Aerial crown-view tile of a tropical tree (Barro Colorado Island, Panama), acquired 20250818:
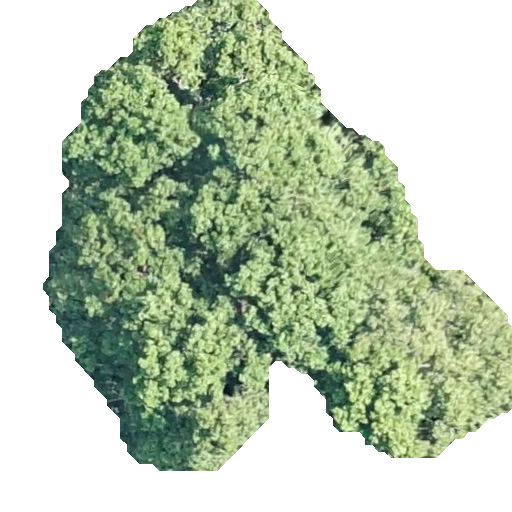
Species: Prioria copaifera
GBIF accepted scientific name: Prioria copaifera
Crown area: 205.05 m²